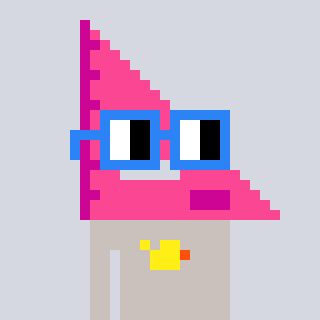
a pixel art character with square blue glasses, a squadron ruler-shaped head and a foggrey-colored body on a cool background